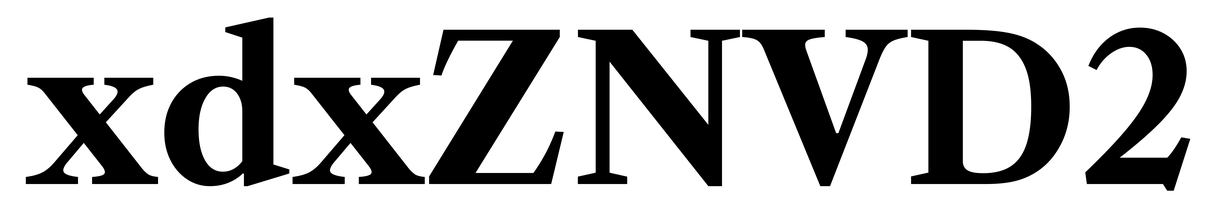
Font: LibreCaslonText_Bold